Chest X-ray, AP view. Patient: 59 years old, sex F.
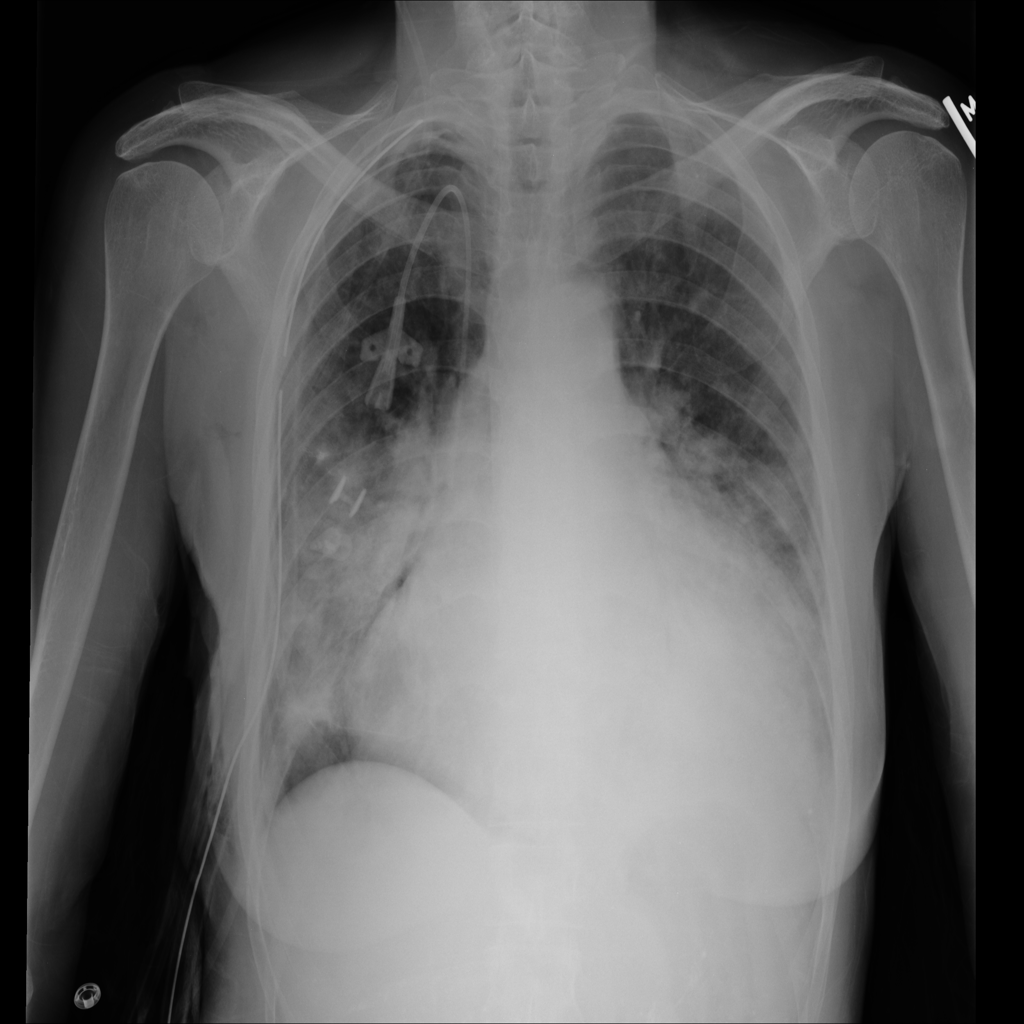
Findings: Atelectasis, Cardiomegaly, Infiltration, Pneumothorax